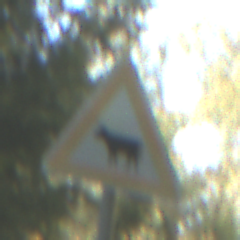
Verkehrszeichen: ViehtriebRechts
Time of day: MorningAfternoon
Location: Outdoor (Nature)
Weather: Clear
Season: NotSpecified
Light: Natural